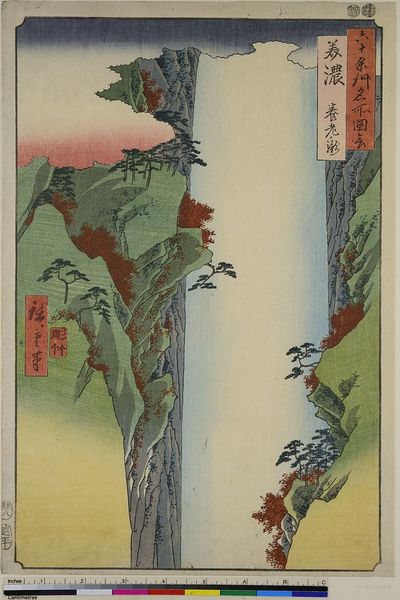
Titel: Die Provinz Mino: der Yoro Wasserfall, Blatt 23 aus der Serie: Berühmte Orte der rund 60 Provinzen
Standort: Hamburg
Institution: Museum für Kunst und Gewerbe Hamburg
Schlagwörter: felsen, wasser, wasserfall, holzschnitt, japan, stadtansicht, druckgraphik, druckgrafik, holzdruck, zeit, farbholzschnitt, landschaften, landschaftsdarstellung, edo, reproduktionen, druckerzeugnisse, gewässer, ukiyo, farbholzdruc, farbholzdruck